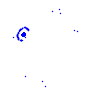
Particle: pion